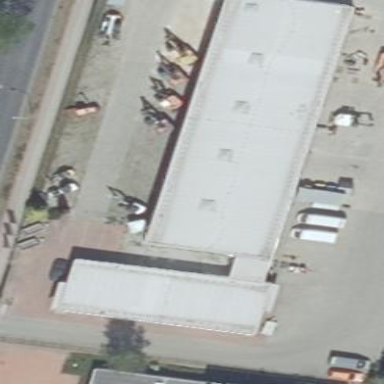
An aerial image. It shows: Building that houses car shop.